Question: I'm very new to BizTalk. I have a problem here:

Both PC12-4 and PC12-0 are working on the same project at the same time. If they change code and do test at the same time, the result will be affected by each other. From <URL> I noticed that it's not recommended to have multiple host instances in one host.
I wonder is there any way to allow the result not affected? The aim is for multiple people working and testing the same program at the same time. Because we finished one part of the application and the users want to test it now while we are doing the second part. The users test results are affected by our new changes.
Many thanks!
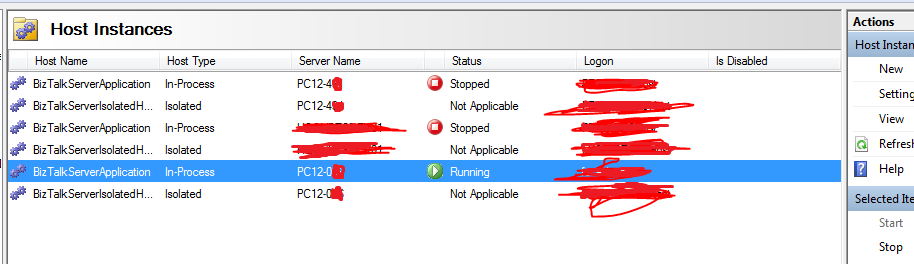
Answer: If I interpret you situation correctly, the problem is not with the Host/Instance configuration, rather, what you are trying to do, use PC12-4 and PC12-0 for the same project but different purposes, DEV and TEST,
Meaning, you can't have different versions of the same app installed on two different servers . Sorry.
What you need to do is split PC12-4 and PC12-0 into , meaning two separate sets of SQL Server databases in two separate instances of SQL Server. One Group for DEV and the other for user TEST.
But, even then, you may still have problems because multiple developers sharing a single BizTalk Group/Server is not workable scenario. Each developer should have their own full stack, Windows, SQL Server, BizTalk Server and Visual Studio. The best way to achieve this is dedicated developer VM's.